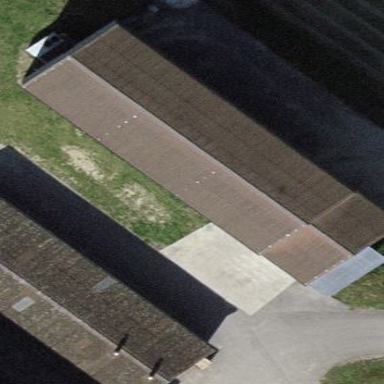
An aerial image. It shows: Farm auxiliary building.